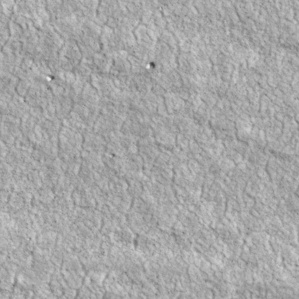
Label: non_frost